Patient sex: M
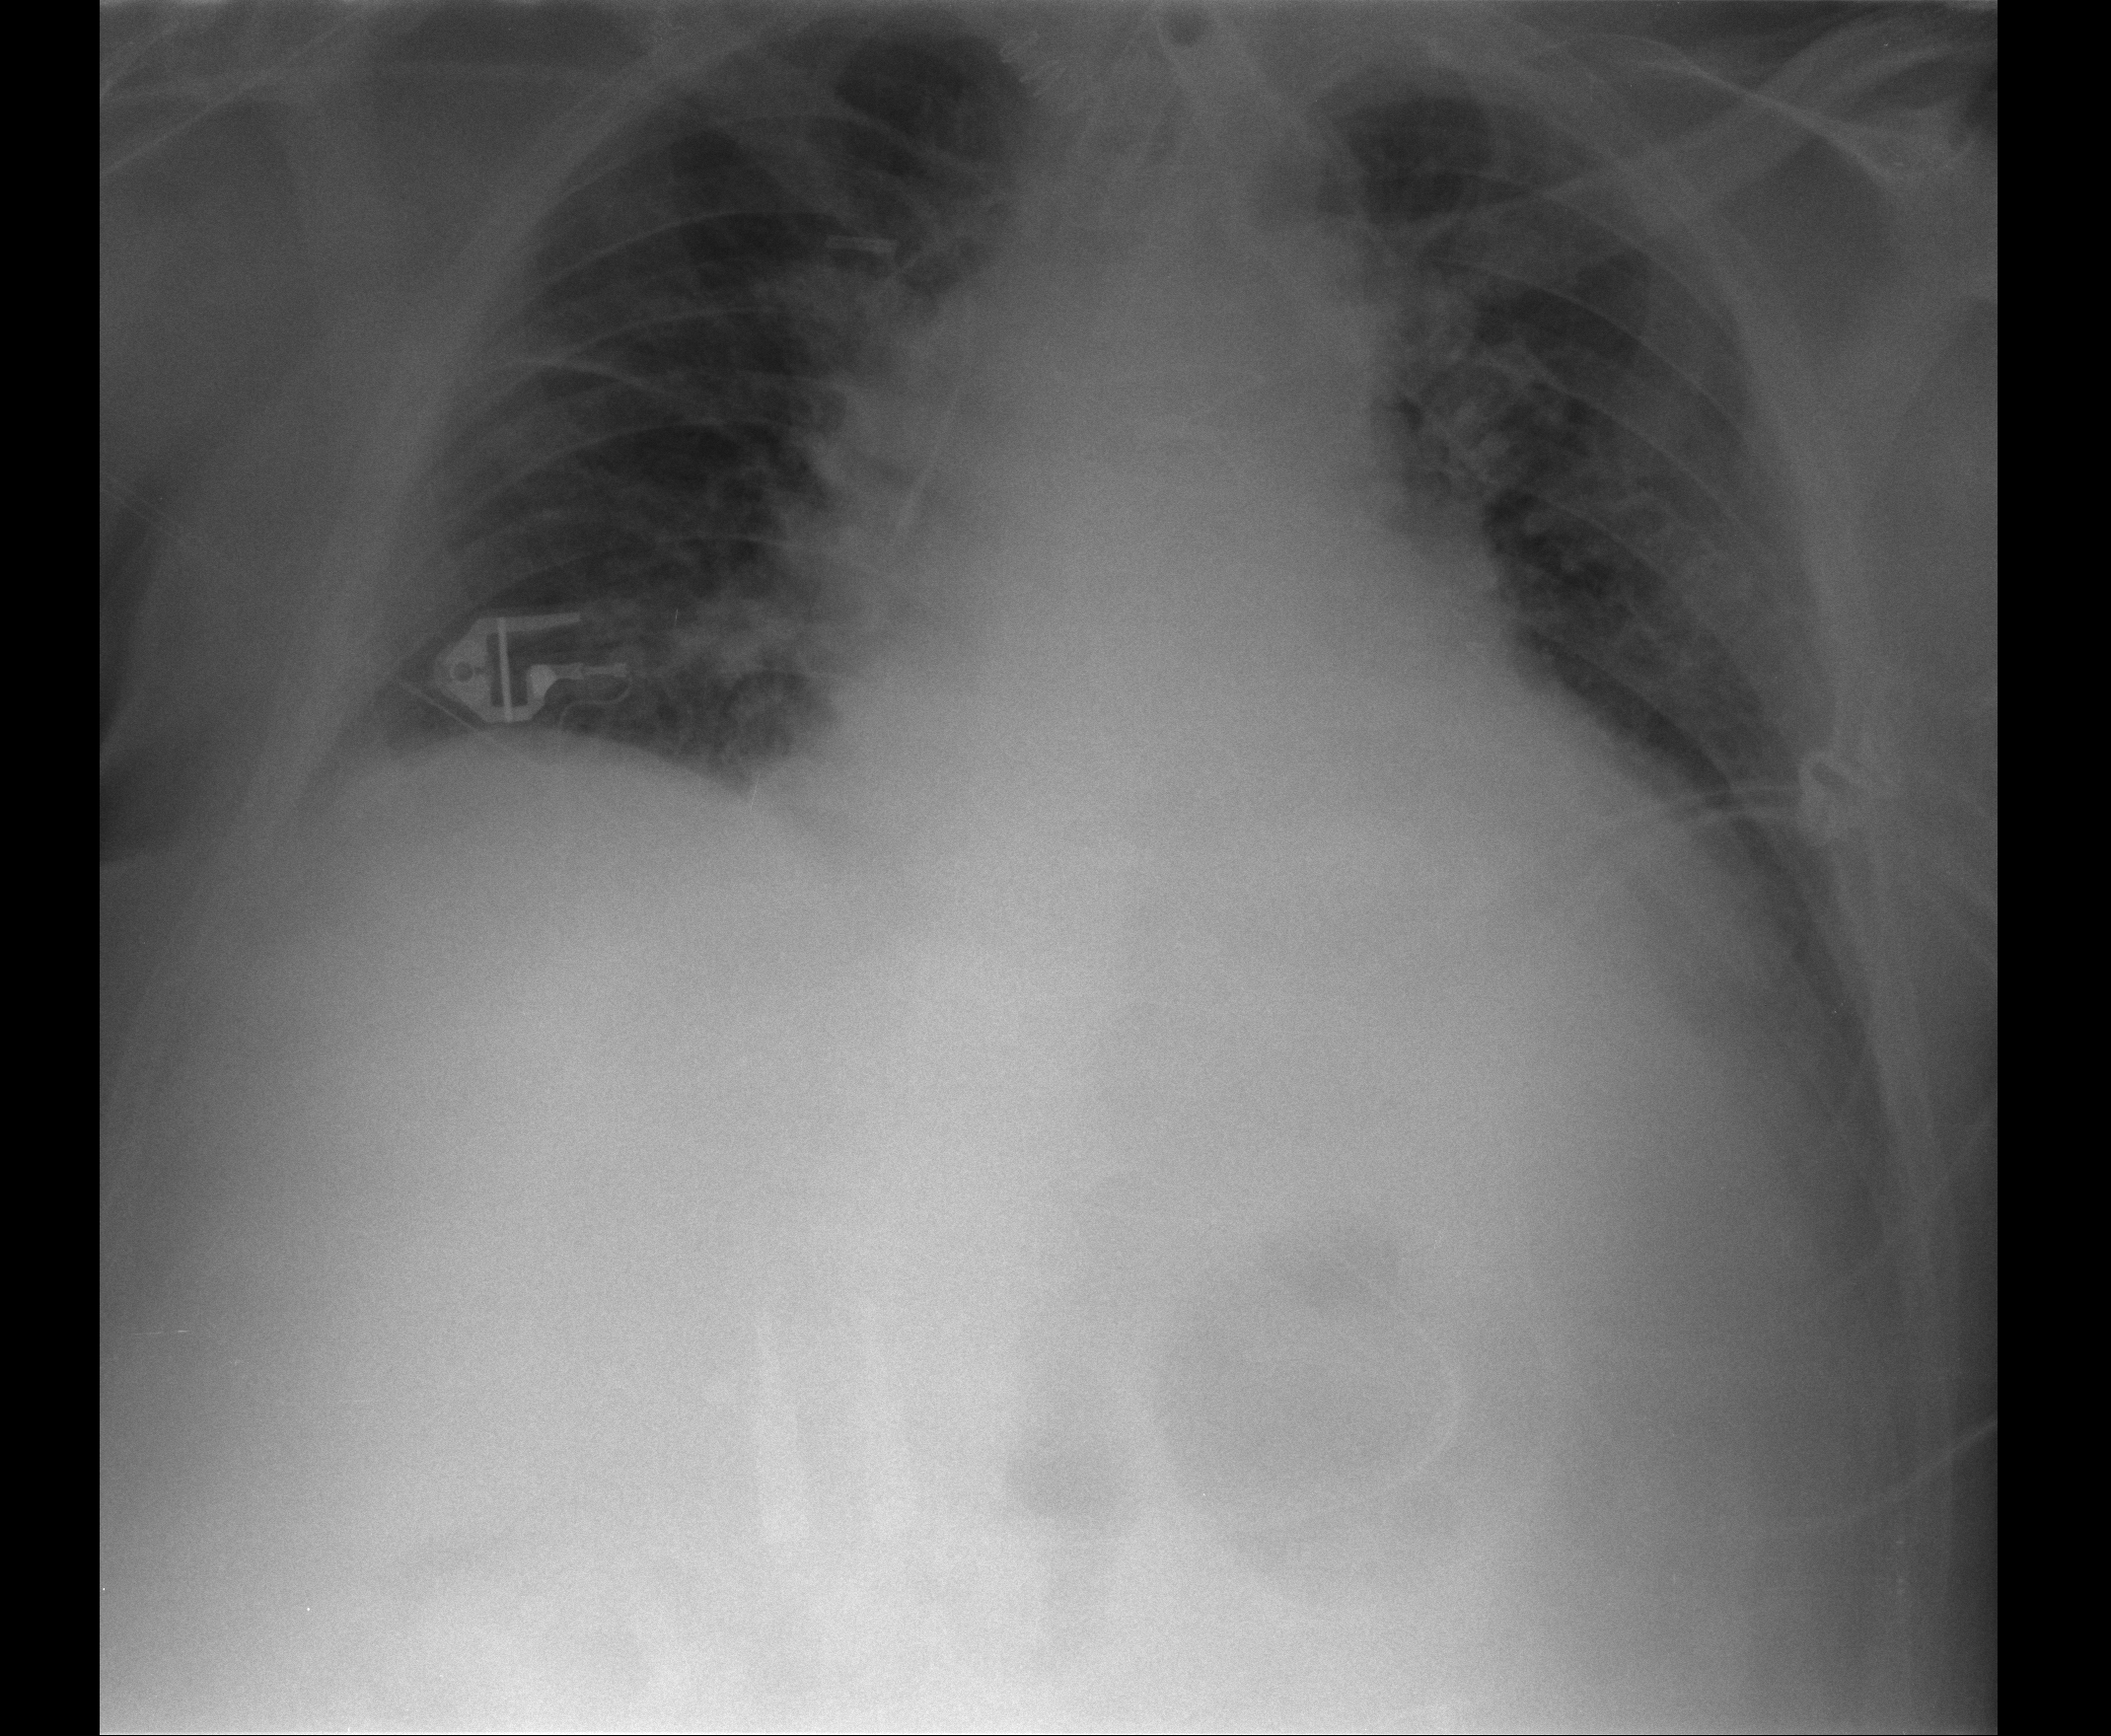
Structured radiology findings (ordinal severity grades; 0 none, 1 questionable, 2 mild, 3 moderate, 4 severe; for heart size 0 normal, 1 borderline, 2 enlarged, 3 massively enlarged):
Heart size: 2
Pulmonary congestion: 2
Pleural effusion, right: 0
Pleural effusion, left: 0
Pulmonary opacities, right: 2
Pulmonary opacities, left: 0
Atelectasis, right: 2
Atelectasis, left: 1